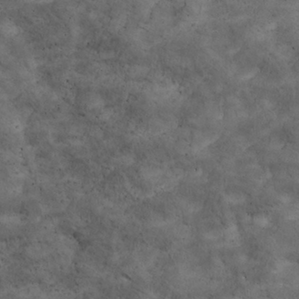
Label: non_frost